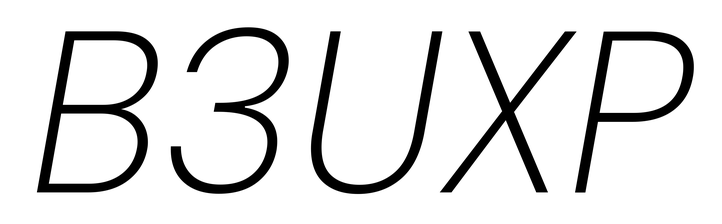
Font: Poppins-ExtraLightItalic